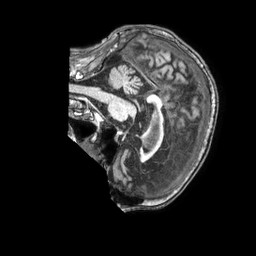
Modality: T1w
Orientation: sagittal
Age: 88
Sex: male
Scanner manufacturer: philips
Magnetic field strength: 1.5 T
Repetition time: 0.007132 s
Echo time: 0.003222 s